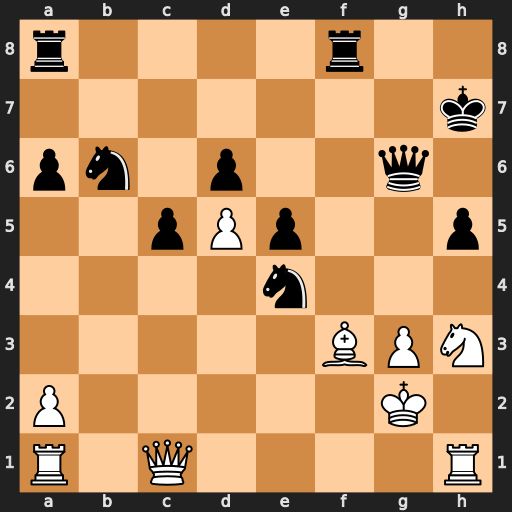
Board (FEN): r4r2/7k/pn1p2q1/2pPp2p/4n3/5BPN/P5K1/R1Q4R
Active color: w
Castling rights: -
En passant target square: -
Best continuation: Ng5+ Nxg5 Rxh5+ Qxh5 Bxh5